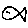
Label: fish